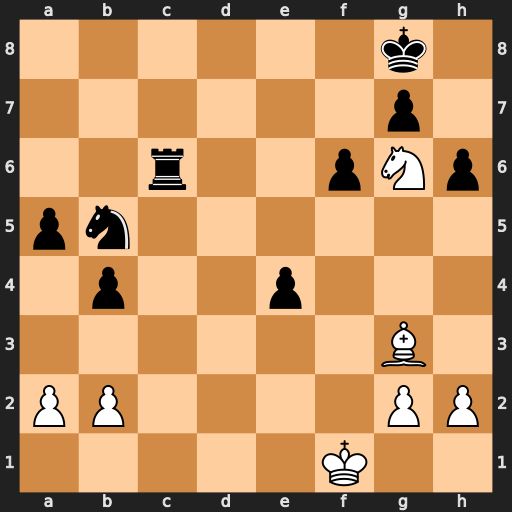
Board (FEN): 6k1/6p1/2r2pNp/pn6/1p2p3/6B1/PP4PP/5K2
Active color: w
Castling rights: -
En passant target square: -
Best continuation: Ne7+ Kf7 Nxc6